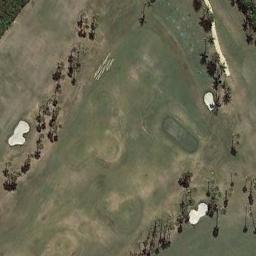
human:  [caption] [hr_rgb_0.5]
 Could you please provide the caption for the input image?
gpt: There are lots of trees near the golf course .

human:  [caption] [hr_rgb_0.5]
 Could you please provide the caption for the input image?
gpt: There are a few bunkers and a few paths on the large green lawn on the golf course and many trees .

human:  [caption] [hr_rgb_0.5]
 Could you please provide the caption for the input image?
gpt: There are three bunkers and a winding road in this area .

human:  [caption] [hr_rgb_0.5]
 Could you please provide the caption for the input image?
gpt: The golf course has a fairway, Some barrier trees and three sandpits and some barrier trees are on both sides of the fairway .

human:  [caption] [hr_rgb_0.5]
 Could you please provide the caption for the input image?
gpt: There are three bunkers and some trees on the golf course .